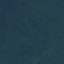
Land use / land cover: Forest